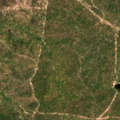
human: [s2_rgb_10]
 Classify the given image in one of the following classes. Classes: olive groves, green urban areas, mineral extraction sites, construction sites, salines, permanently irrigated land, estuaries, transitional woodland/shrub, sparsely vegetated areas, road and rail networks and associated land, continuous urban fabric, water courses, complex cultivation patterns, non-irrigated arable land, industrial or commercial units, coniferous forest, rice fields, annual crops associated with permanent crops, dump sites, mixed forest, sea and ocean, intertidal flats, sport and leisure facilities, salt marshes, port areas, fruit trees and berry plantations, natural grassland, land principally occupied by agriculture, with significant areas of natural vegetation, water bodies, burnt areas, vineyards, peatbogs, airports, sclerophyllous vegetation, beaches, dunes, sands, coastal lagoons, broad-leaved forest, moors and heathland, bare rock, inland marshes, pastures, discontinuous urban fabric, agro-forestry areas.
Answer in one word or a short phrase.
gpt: continuous urban fabric